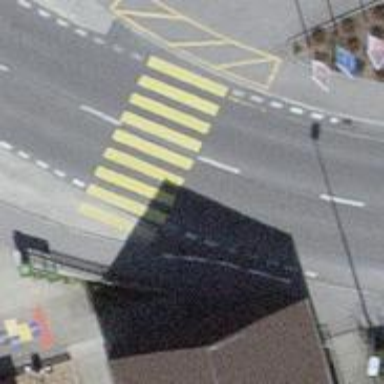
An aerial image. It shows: Uncontrolled zebra crossing on the road.